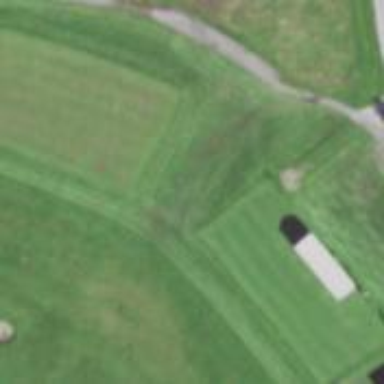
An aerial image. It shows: Golf tee.